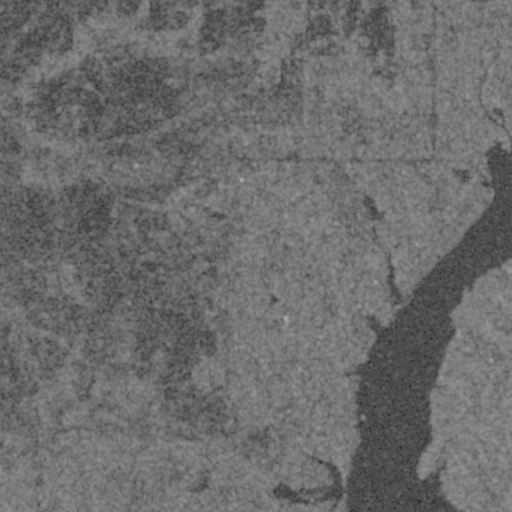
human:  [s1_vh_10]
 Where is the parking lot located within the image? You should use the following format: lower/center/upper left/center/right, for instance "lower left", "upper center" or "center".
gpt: The parking lot is located in the lower center of the image.
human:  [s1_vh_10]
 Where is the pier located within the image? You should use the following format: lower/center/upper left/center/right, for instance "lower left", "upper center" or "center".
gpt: The pier is located in the lower center of the image.
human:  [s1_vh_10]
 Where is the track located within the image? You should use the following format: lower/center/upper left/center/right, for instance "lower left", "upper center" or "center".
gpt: There is no track in the image.

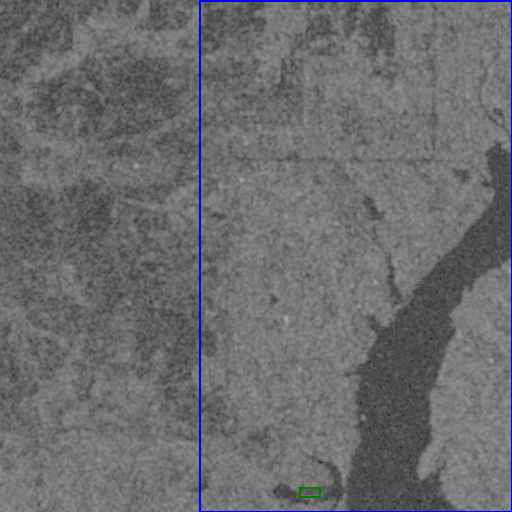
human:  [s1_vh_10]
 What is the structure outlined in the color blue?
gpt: The structure outlined in blue is a park.
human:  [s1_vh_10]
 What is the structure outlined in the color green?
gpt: The structure outlined in green is a parking lot.
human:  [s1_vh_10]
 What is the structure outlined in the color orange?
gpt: There is no orange outline.